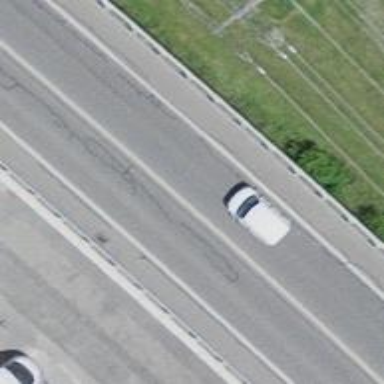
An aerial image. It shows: Trunk highway bridge.